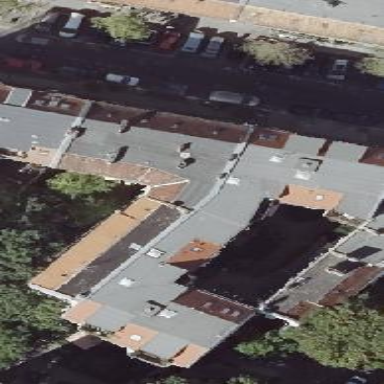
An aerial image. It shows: Apartment building with double saltbox roof shape.